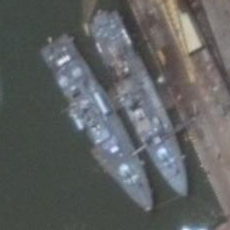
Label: combat